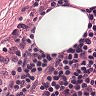
Metastatic tissue present: no